Contrast-enhanced CT slice 33 of 71
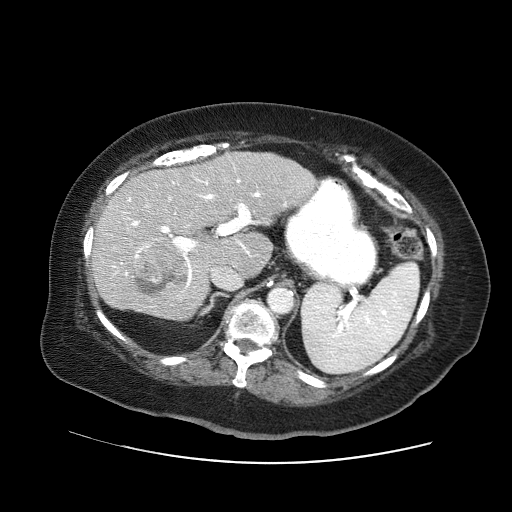
Segmented voxel counts for this case:
Liver: 852812 voxels
Tumor mass: 32788 voxels
Portal vein: 21638 voxels
Abdominal aorta: 5328 voxels